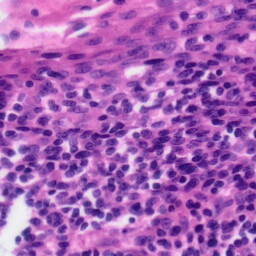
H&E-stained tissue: Tonsil